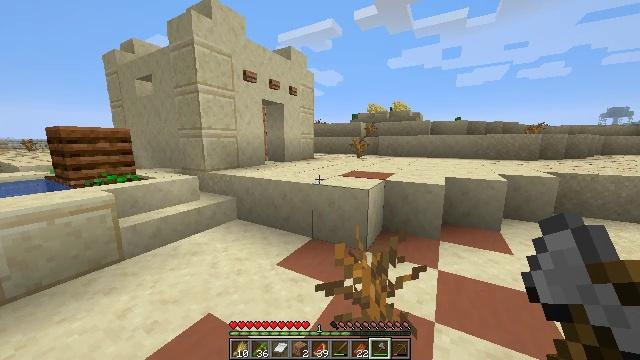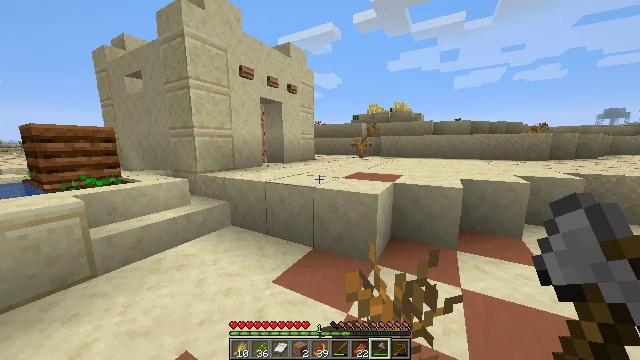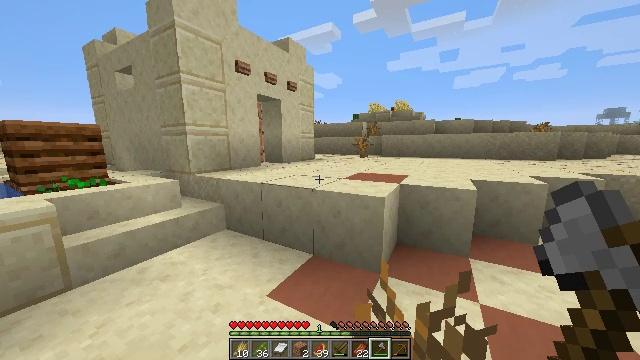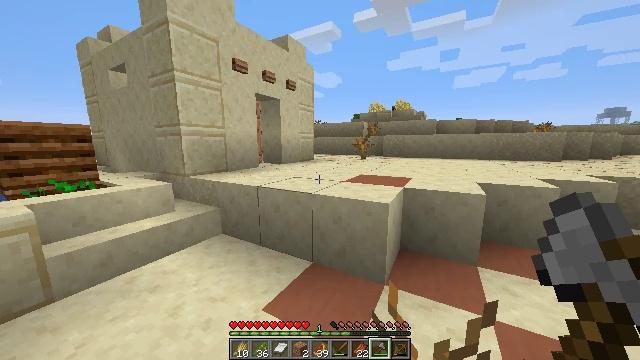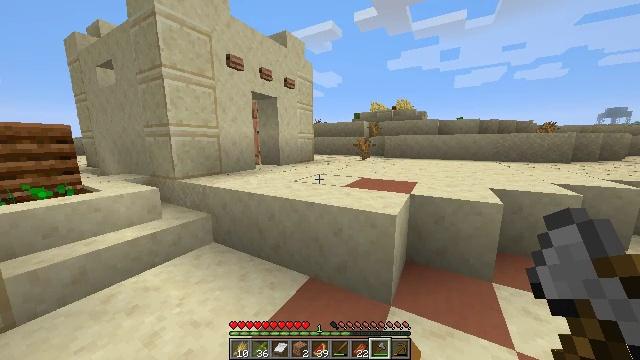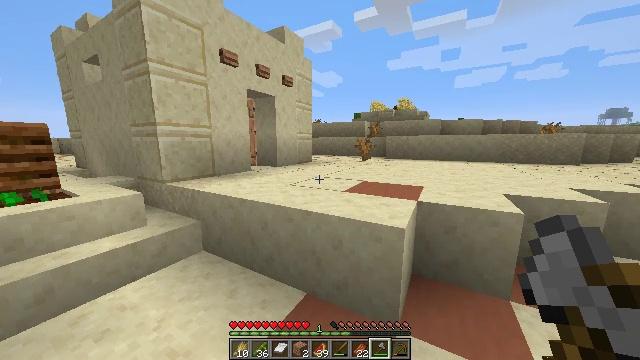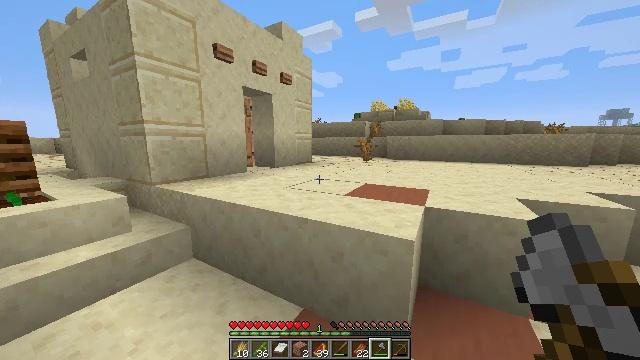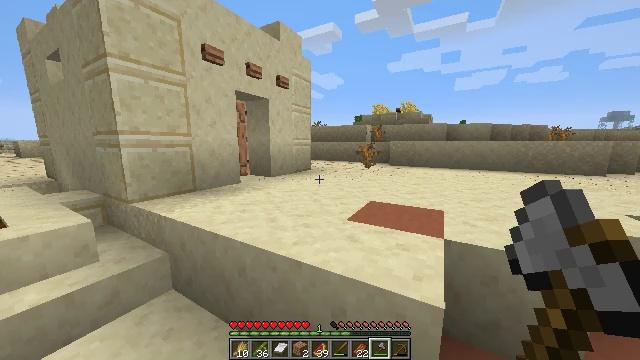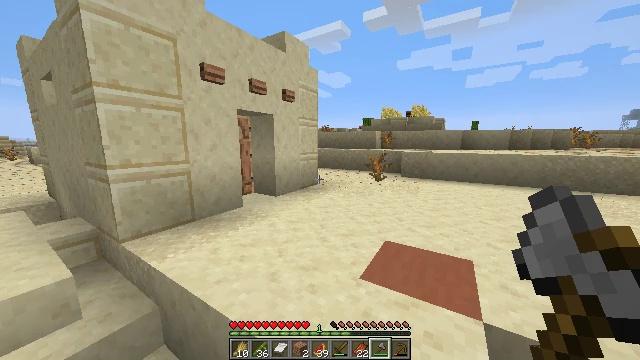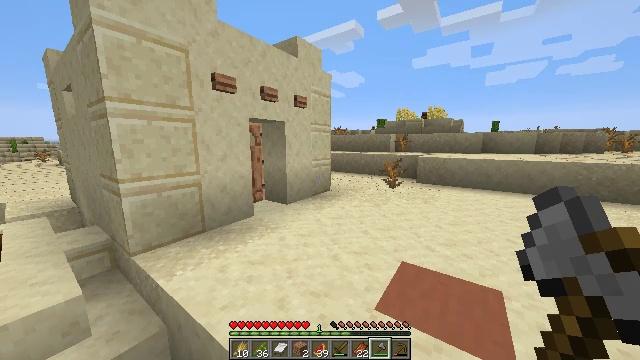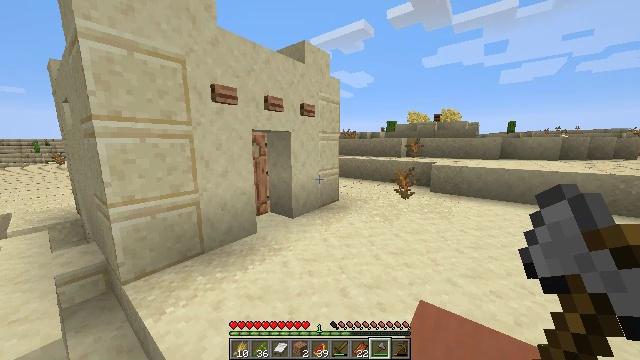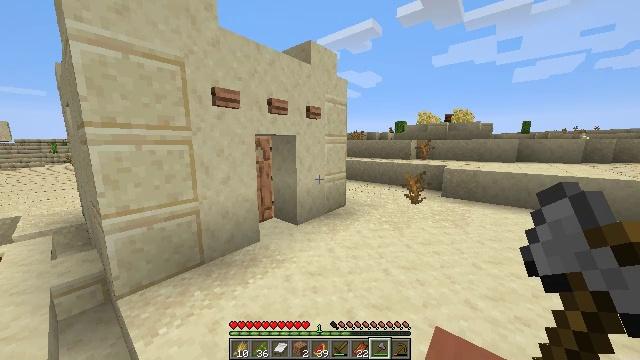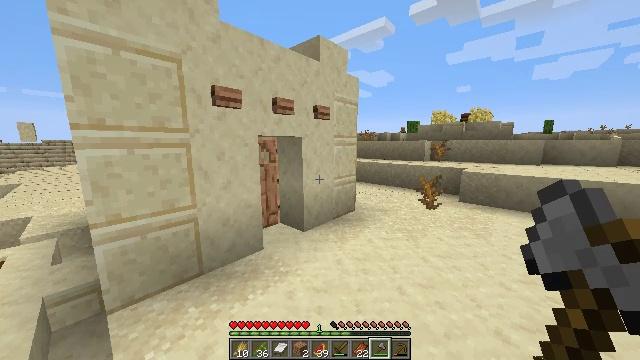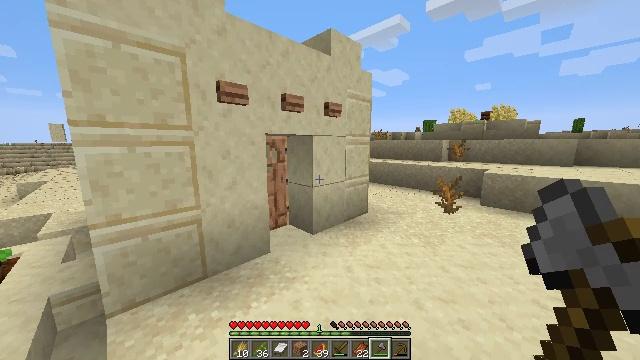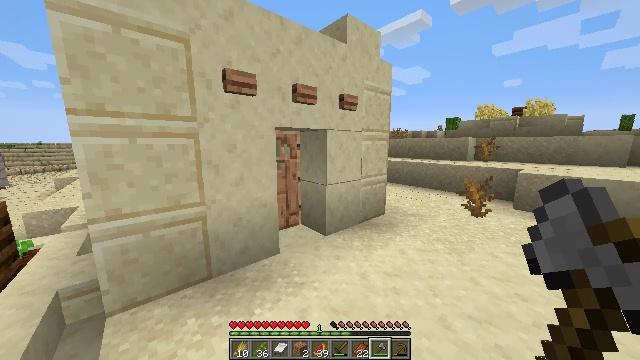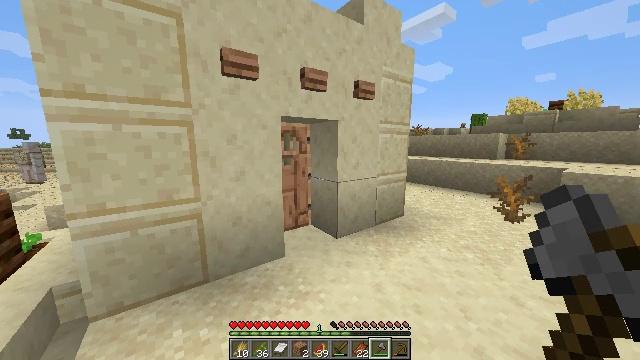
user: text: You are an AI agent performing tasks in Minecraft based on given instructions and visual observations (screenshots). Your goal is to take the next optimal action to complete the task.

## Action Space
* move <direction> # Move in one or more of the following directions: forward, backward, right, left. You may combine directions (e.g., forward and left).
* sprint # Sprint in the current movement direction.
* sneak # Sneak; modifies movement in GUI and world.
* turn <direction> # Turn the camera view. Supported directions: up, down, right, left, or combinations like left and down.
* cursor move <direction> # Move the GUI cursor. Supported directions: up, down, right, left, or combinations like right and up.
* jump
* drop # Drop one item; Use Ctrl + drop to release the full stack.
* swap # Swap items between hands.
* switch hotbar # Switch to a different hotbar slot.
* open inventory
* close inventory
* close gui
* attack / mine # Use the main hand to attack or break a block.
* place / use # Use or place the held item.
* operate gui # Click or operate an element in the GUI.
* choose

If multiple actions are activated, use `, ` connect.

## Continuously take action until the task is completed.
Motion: motion action
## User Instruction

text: Mine the smooth sandstone slab from the structure.
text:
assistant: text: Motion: move forward, sprint
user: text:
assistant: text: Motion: move forward, sprint
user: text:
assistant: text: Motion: move forward, sprint
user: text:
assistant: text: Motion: move forward
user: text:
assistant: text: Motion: move forward
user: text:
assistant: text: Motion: move forward
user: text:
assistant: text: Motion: move forward, jump
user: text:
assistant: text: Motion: move forward, turn left, jump
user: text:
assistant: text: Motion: move forward, turn left, jump
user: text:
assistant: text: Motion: move forward, turn left, jump
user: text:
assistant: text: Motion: move forward, turn left, jump
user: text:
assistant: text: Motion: move forward, turn left, jump
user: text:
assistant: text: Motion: move forward, turn left, jump
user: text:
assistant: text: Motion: move forward, turn left, jump
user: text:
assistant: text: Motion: move forward, turn left, jump
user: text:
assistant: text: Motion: move forward, turn left, jump
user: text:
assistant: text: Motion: move forward, turn left, jump
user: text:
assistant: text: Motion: move forward, turn left and down, jump
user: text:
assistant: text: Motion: move forward, turn left and down, jump
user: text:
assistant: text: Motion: move forward, turn left and down
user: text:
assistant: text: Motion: move forward, turn left and down
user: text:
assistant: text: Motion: move forward, turn left and down
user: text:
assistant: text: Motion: move forward, turn left and down
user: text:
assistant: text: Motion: move forward, turn left and down, use / place
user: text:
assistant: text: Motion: move forward, use / place
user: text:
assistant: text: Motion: move forward and move left, turn left and down, use / place
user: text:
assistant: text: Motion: move forward and move left, turn left and down, use / place
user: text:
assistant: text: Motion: move forward and move left, turn left, use / place
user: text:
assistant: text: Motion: move forward and move left, turn left
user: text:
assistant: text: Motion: move forward and move left